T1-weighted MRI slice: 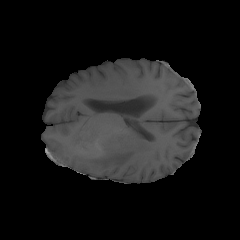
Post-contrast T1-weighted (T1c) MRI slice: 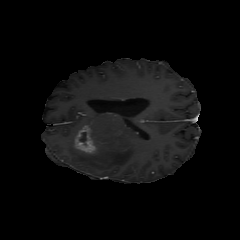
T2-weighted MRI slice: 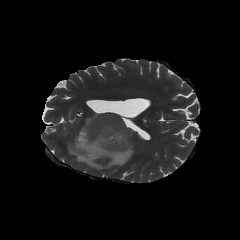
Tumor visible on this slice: yes